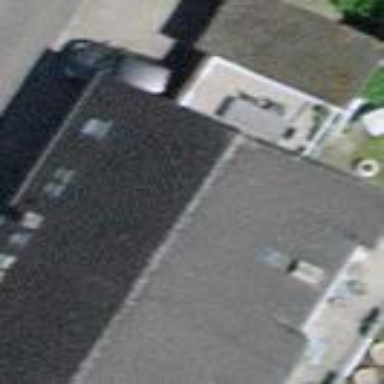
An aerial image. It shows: Residential building.